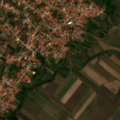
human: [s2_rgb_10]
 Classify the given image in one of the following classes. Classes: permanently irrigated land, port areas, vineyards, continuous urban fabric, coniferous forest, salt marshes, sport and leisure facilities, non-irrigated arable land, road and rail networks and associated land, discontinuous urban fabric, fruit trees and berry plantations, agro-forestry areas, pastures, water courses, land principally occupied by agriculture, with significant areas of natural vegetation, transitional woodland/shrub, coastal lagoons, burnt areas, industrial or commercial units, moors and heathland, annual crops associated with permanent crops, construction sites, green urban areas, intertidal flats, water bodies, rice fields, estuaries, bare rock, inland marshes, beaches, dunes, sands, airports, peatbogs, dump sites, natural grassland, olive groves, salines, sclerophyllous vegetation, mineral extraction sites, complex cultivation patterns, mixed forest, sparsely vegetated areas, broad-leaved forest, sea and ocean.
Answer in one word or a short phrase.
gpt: discontinuous urban fabric, non-irrigated arable land, transitional woodland/shrub